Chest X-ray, AP view. Patient: 49 years old, sex F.
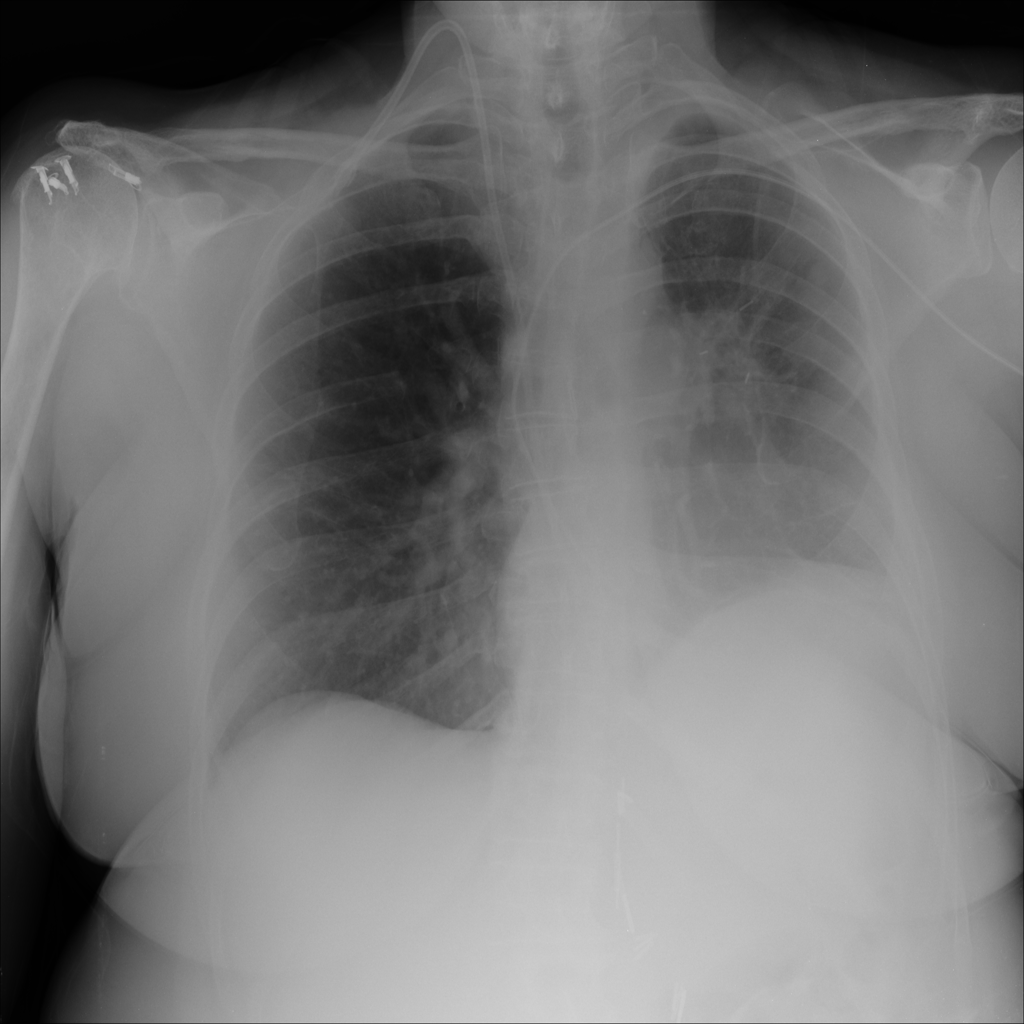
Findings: No Finding